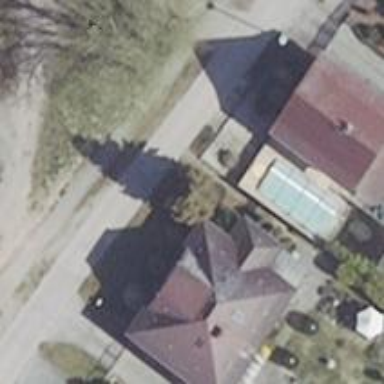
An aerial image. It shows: Simple and straightforward house.